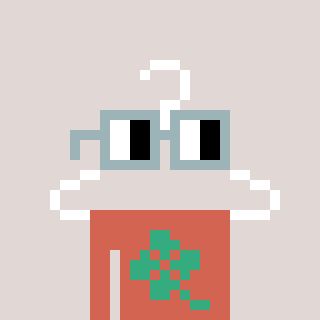
a pixel art character with square dark gray glasses, a hanger-shaped head and a peachy-colored body on a warm background